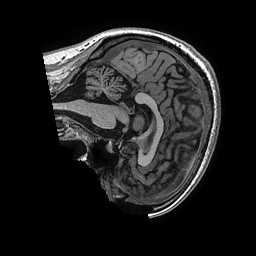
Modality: T1w
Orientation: sagittal
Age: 38
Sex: female
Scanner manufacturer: ge
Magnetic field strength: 3 T
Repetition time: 0.006952 s
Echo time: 0.00292 s